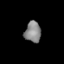
Tissue: lung
Cell type: Epithelial cells
Senescence score: 0.199
Nuclear area (px): 331
Mean DAPI intensity: 133.121